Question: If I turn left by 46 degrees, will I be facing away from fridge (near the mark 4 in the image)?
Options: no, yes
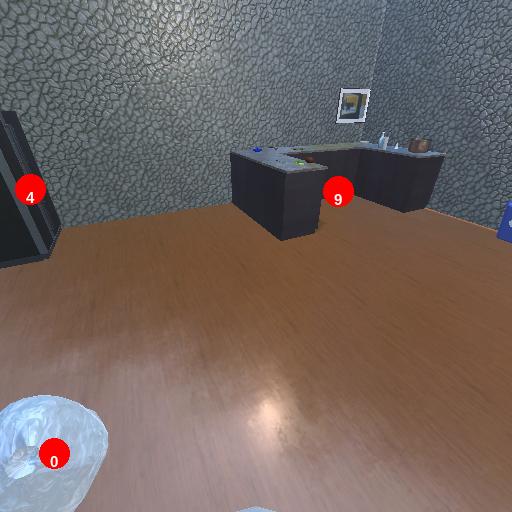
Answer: no